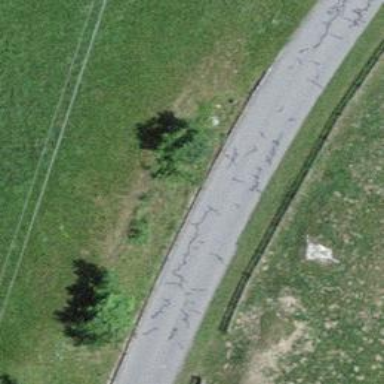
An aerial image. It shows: Unclassified paved road.